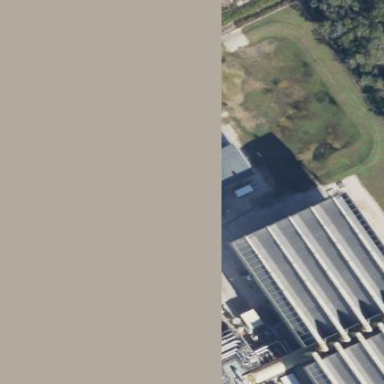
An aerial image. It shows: Industrial building.